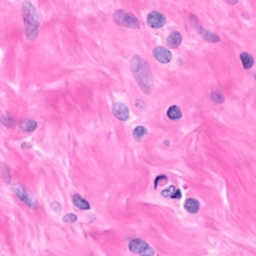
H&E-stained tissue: Breast